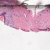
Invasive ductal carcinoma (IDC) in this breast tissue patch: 0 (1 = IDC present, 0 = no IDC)